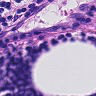
Metastatic tissue present: no